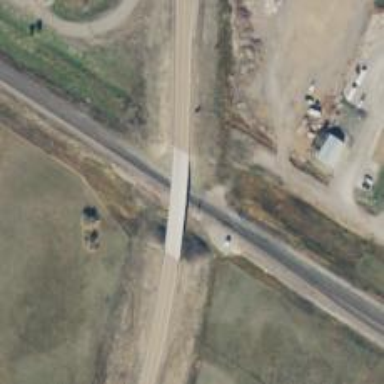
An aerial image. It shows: Primary highway with bridge.